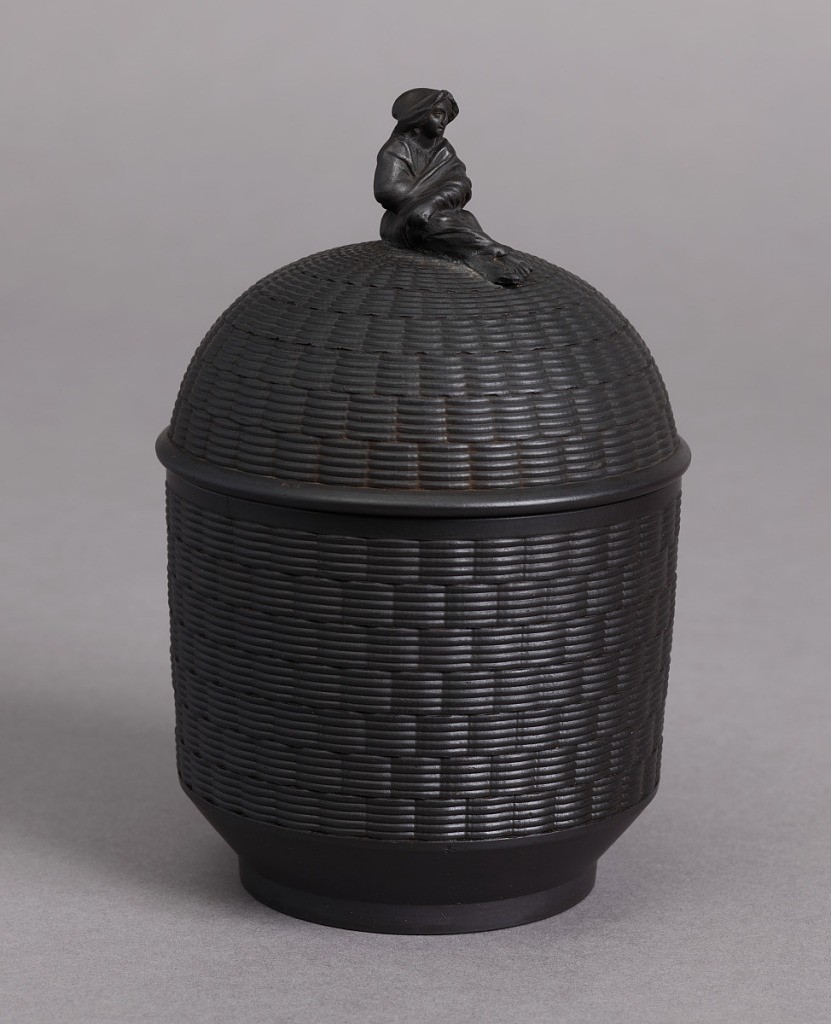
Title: Sugar bowl and lid
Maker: Wedgwood, English, established 1759
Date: late 18th century
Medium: stoneware (Black Basalt)
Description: Cylindrical, high domed lid with finial in the form of a draped female figure; basket-weave texture sides and lid.